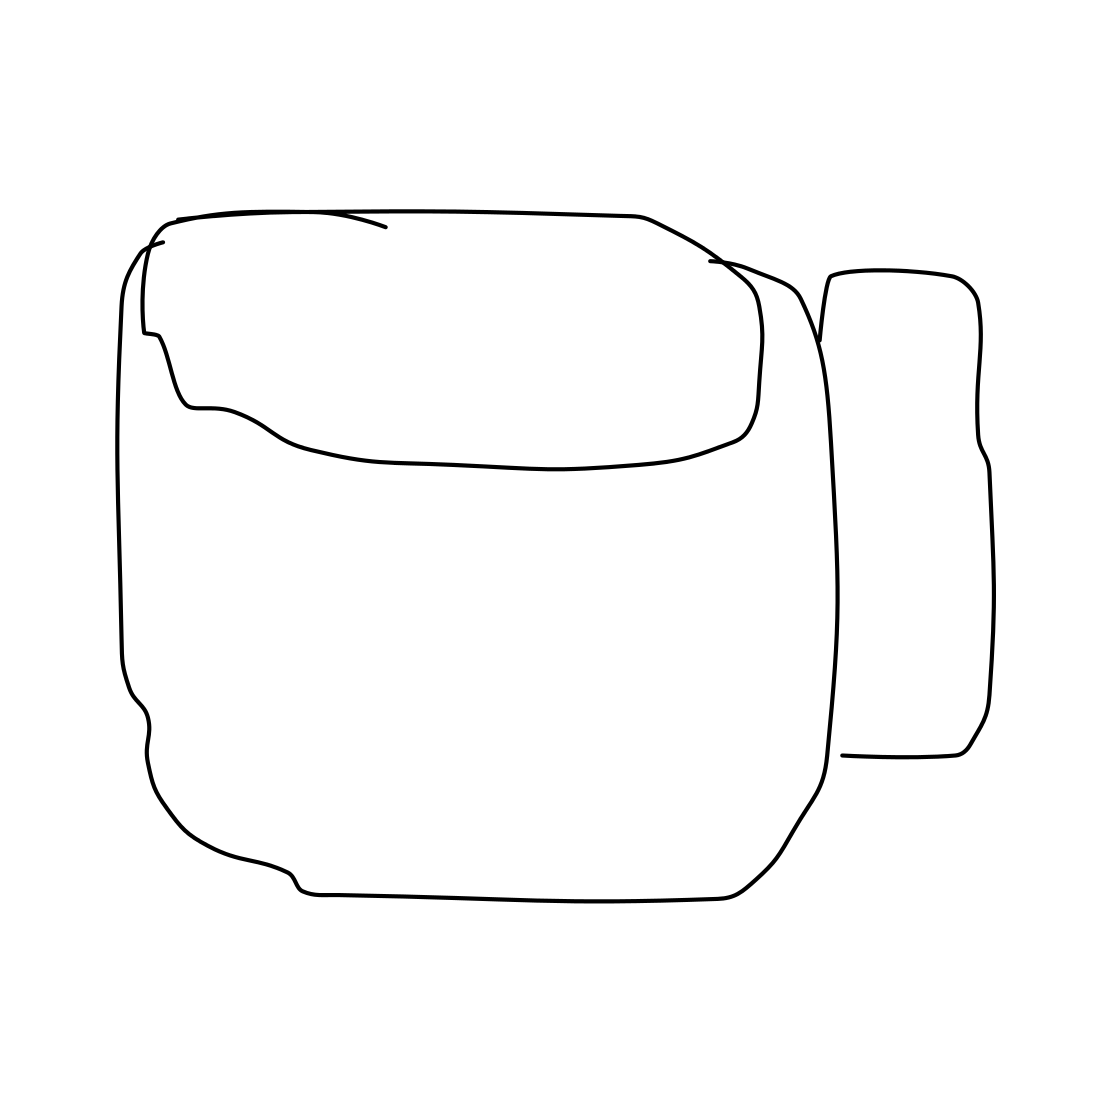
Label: teacup